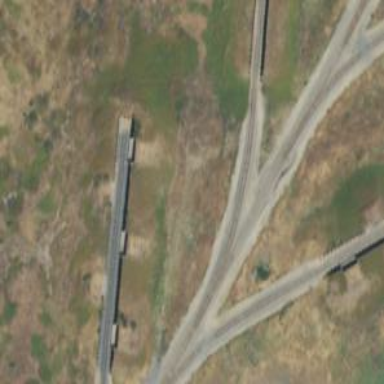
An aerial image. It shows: Rail spur service.